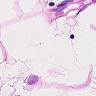
Metastatic tissue present: no